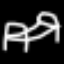
Label: bed